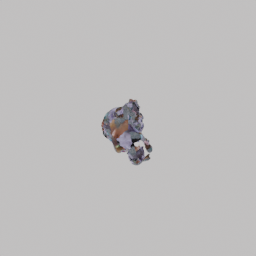
Label: people